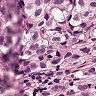
Metastatic tissue present: yes